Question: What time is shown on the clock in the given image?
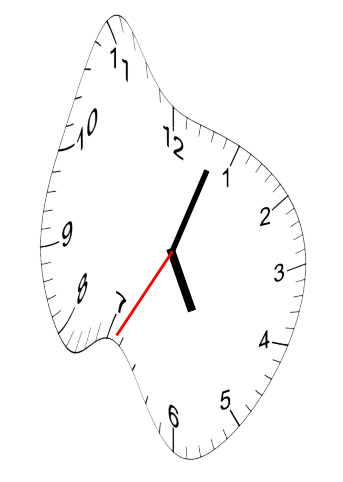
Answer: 05:03:35